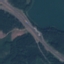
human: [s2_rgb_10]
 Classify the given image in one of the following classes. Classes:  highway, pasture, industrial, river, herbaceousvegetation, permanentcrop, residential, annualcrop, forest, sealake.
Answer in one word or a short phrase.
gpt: Highway